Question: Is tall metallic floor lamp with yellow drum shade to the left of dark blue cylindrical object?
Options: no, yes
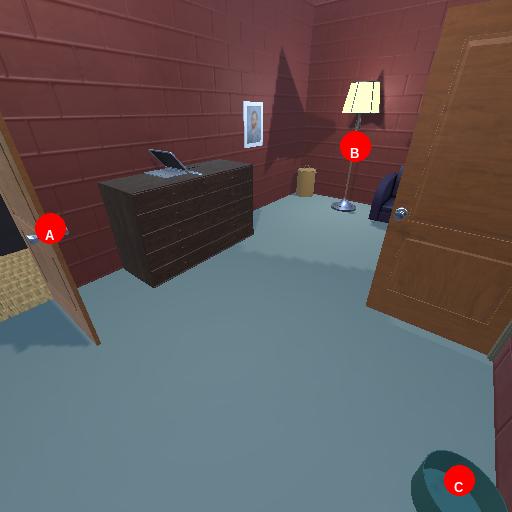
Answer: no